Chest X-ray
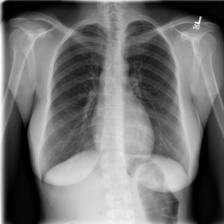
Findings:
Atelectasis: negative
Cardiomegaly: negative
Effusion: negative
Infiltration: negative
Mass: negative
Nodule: negative
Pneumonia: negative
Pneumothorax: negative
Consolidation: negative
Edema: negative
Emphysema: negative
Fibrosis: negative
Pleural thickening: negative
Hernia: negative